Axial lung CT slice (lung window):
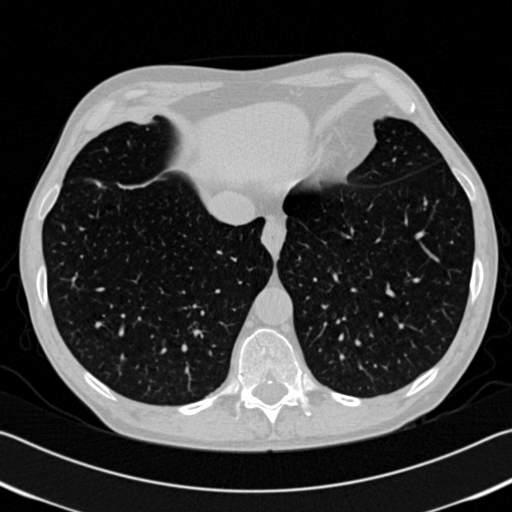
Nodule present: no